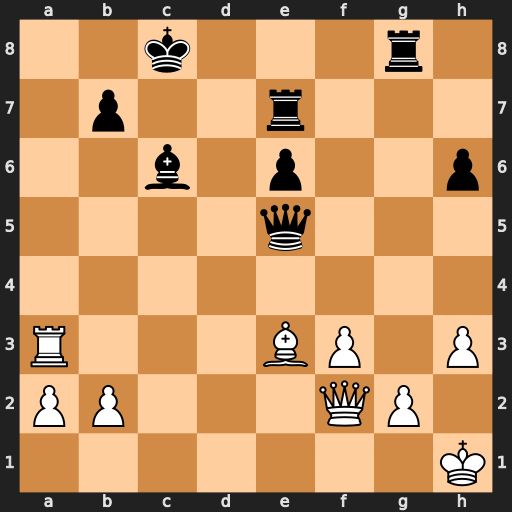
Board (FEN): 2k3r1/1p2r3/2b1p2p/4q3/8/R3BP1P/PP3QP1/7K
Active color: w
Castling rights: -
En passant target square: -
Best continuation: Ra8+ Qb8 Rxb8+